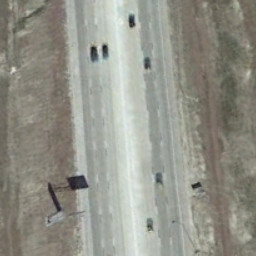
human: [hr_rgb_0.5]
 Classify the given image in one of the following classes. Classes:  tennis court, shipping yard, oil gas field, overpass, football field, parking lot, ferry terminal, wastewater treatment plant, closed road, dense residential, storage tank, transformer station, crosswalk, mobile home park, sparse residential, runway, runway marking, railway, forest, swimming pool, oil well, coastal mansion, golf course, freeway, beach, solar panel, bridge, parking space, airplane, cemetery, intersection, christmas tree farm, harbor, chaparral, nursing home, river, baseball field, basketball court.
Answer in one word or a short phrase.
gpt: freeway